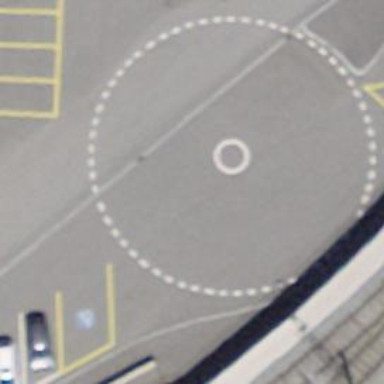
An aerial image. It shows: Mini roundabout on the road.